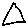
Label: triangle